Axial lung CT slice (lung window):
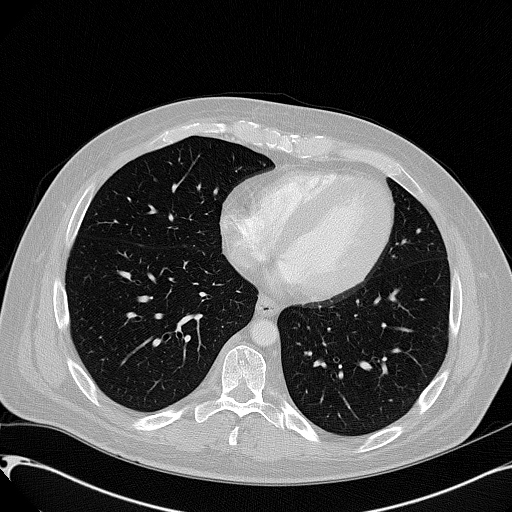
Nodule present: no